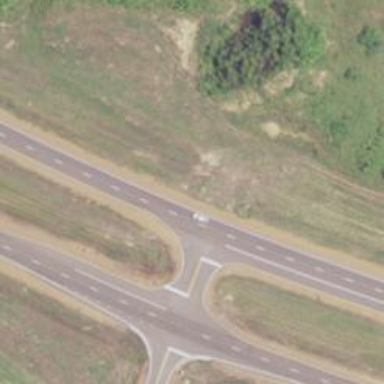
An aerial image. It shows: Dual carriageway trunk highway with asphalt surface. It is expressway.